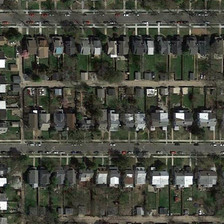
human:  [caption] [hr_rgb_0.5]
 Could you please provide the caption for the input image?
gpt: houses built on lawns with two parallel road passing through are compactly arranged .

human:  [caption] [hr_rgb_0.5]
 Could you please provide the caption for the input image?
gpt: many rows of flats and several trees consist the residential .

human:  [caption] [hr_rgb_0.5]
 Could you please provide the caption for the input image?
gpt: two straight bustling main roads devide those rows of houses .

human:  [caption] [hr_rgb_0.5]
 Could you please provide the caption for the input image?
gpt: houses built on lawns with two parallel road passing through are compactly arranged .

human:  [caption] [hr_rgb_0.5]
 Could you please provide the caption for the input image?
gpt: many buildings and green trees are in two sides of two roads in a dense residential area .